Question: Suppose I've the following simple graph.

I see two ways of traversing this graph
I can use the following API provided by the <URL> class
'''
Graph factory = ...
factory.getVertices("type", "Response");
'''
I can also use <URL>
'''
Graph g = ... // a reference to a Blueprints graph
GremlinPipeline pipe = new GremlinPipeline();
pipe.start(g.getVertex(1))
'''
My question are
- - - <URL>
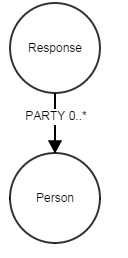
Answer: There are two APIs for getting data because one represents a Blueprints-level which is a lower level of abstraction having utility-level functions for accessing graphs and Gremlin-level which is a higher level of abstraction having a much higher degree of expressivity when traversing graphs. The design principle is built around the fact that Blueprints is an abstraction layer over different graph databases (i.e. Neo4j, OrientDB, etc) and that it needs to be simple enough for the implementations to be developed quickly. Gremlin however is a graph traversal language which works over the Blueprints API making it possible for Gremlin to operate over multiple graph databases.
Your examples don't allow Gremlin to shine at all. Sure, in those cases, there really isn't a reason to choose one over the other. Here's a similar example which I think is better:
'''
// blueprints
g.getVertices()
// gremlin
g.V
'''
Other than saving a few characters, Gremlin really isn't getting me anything. However, consider this Gremlin:
'''
g.V.out('knows').outE('bought').has('weight',T.gt,100).inV.groupCount().cap()
'''
I won't supply the Blueprints equivalent of that because it's a lot of code to type. You'll have to trust that this single line of Gremlin is worth many lines of code with tons of ugly looping.
Most of the time, usage of the raw Blueprints API isn't really necessary for traversals. You'll find yourself using it for loading data, but other than that, use Gremlin.